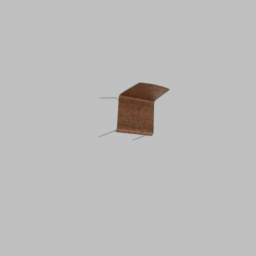
Label: furniture